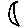
Label: moon